Question: I have a layout involving a 'div.left' on the left with a set width of 40px, and a 'div.right' on the right with a width of 100% to fill the remaining parent-container space.
:
'''
<div class="parent">
<div class="left">
L
</div>
<div class="right">
R
</div>
</div>
'''
:
'''
.parent {
background: maroon;
max-width: 500px;
}
.left {
float: left;
background: green;
width: 40px;
opacity: 0.7;
}
.right {
width: 100%;
padding-left: 50px;
background: blue;
}
'''
<URL>
Is it possible to achieve this layout (one element with fixed width next to another that fills the remaining space) resorting to the padding method I'm currently using? My problem is that I'd like to use a transparent background on the left-floated element, so the padding hidden beneath those elements would be visible. Also, my current approach doesn't downsize fluidly.

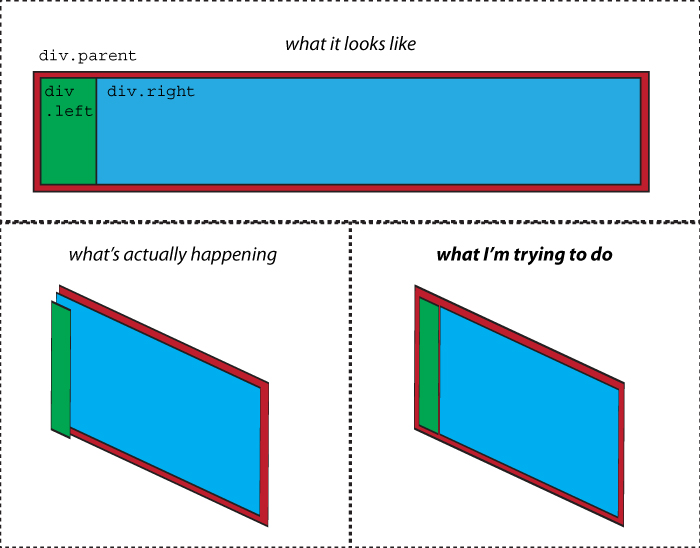
Answer: For that you need to 'float: left;' the other element as well..
'''
.right {
width: calc(100% - 40px);
background: blue;
float: left;
}
'''
<URL>
Also, am using 'calc()' here, to deduct the fixed 'width' sidebar which is '40px' from '100%' right bar.

---
As @Krimson <URL> that you want some space between the element as well, than use 'margin'
'''
.right {
width: calc(100% - 80px);
background: blue;
float: left;
margin-left: 40px;
}
'''
<URL>
Note: In the demo, am using 'overflow: hidden;' as a quick fix for clearing floats, but better use 'clear: both;' for that, for more information on clearing floats, you can read my answer <URL>.
---